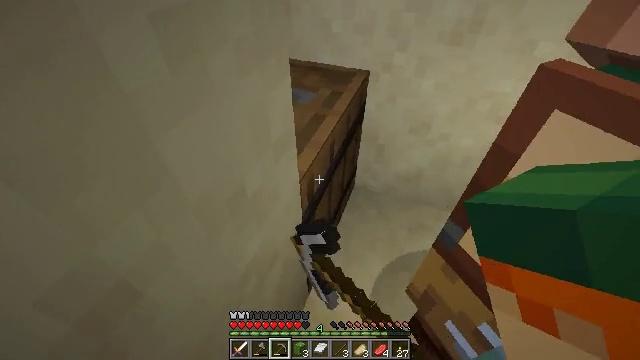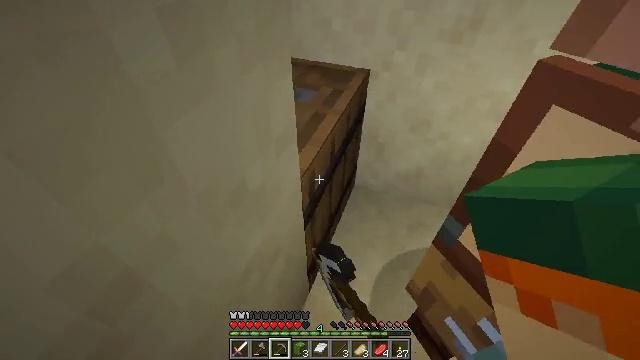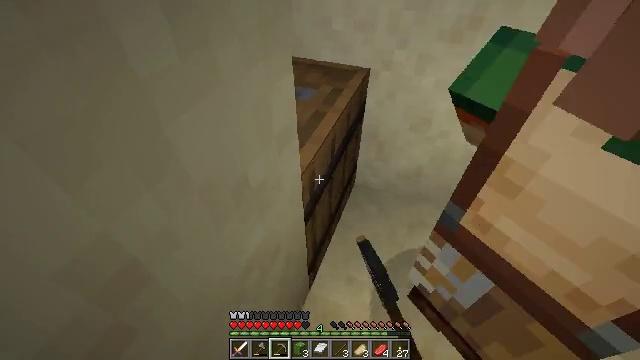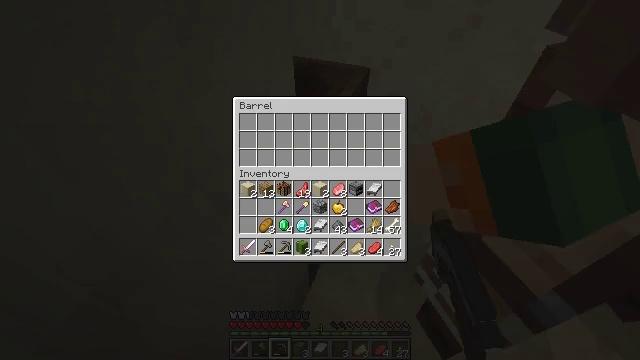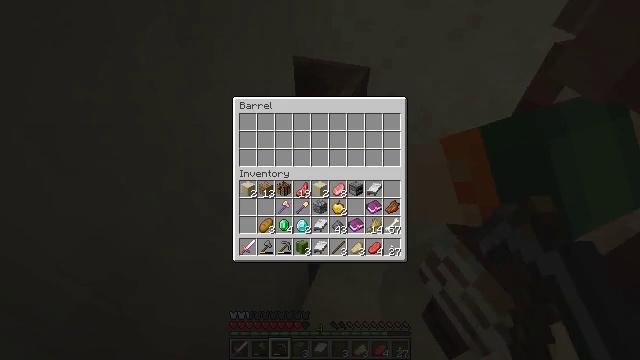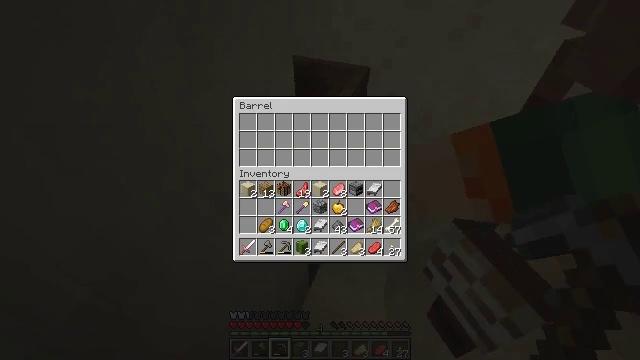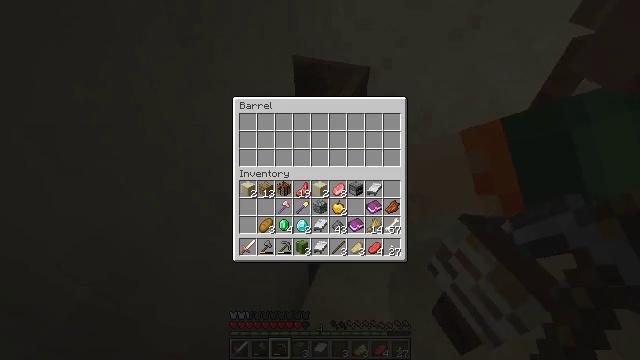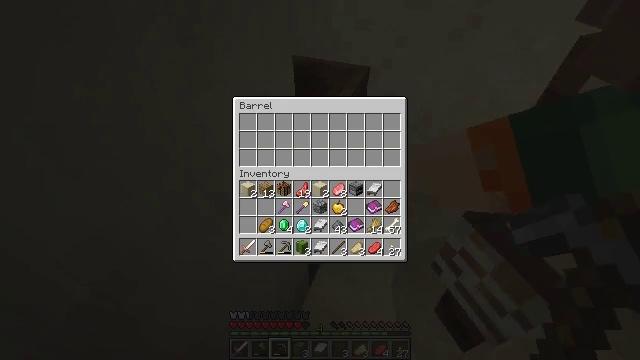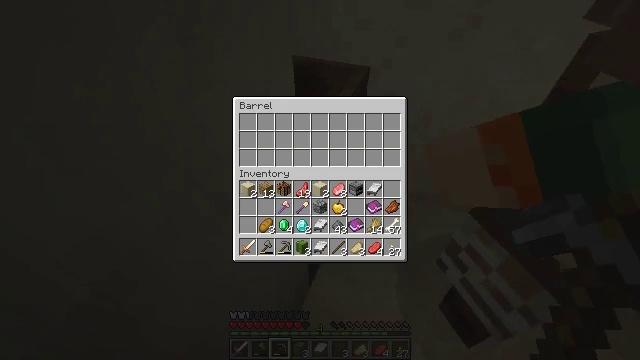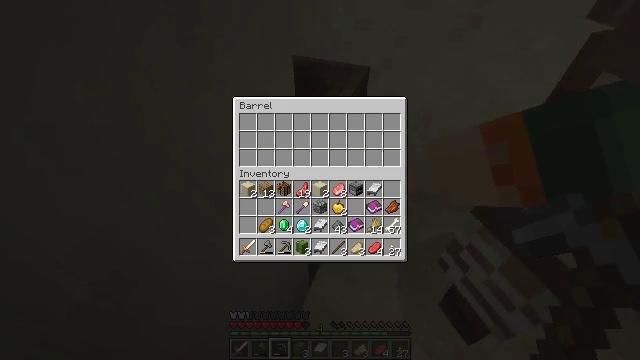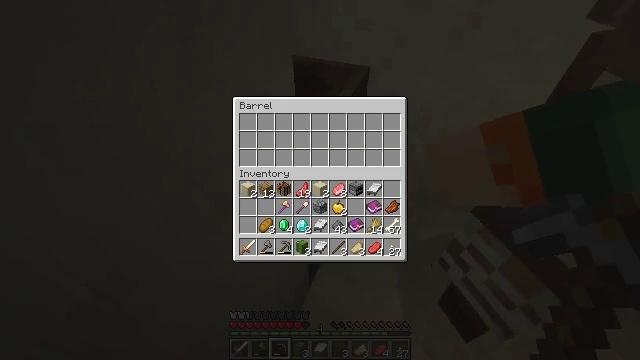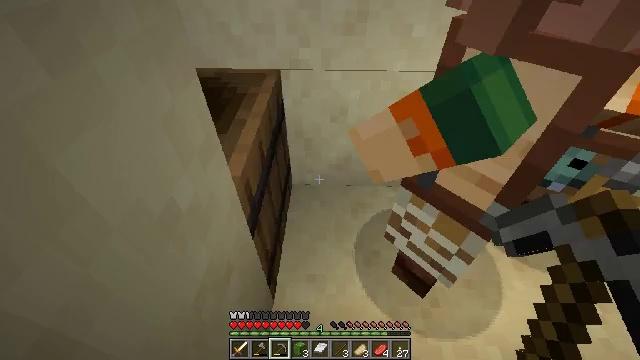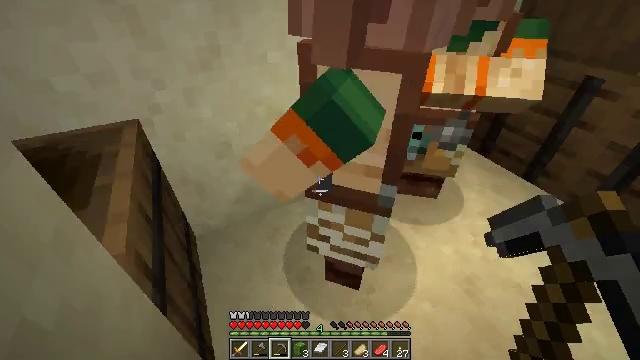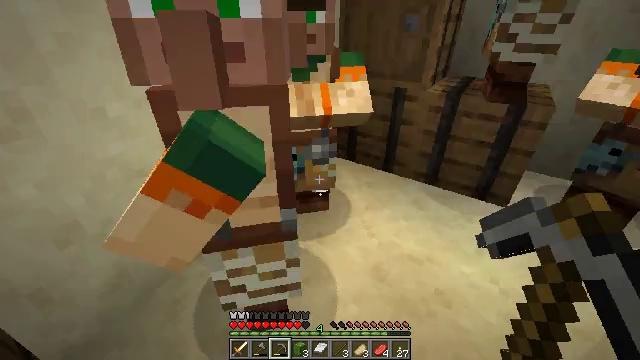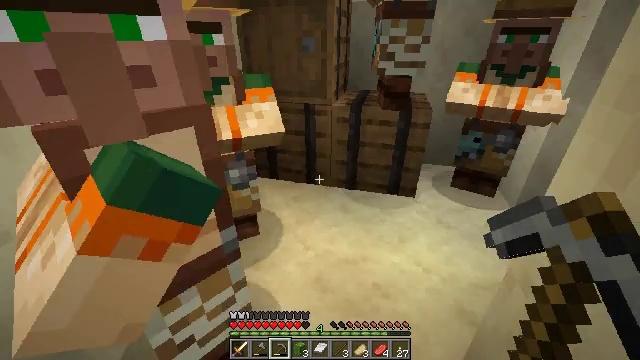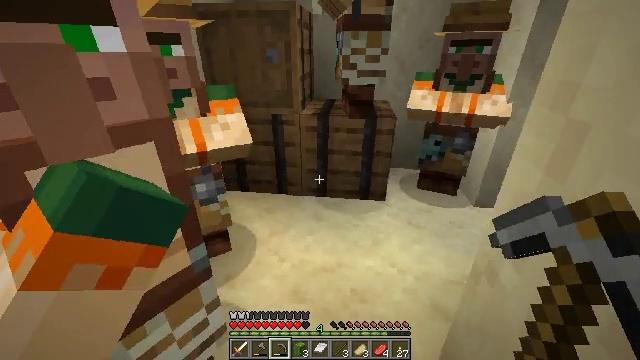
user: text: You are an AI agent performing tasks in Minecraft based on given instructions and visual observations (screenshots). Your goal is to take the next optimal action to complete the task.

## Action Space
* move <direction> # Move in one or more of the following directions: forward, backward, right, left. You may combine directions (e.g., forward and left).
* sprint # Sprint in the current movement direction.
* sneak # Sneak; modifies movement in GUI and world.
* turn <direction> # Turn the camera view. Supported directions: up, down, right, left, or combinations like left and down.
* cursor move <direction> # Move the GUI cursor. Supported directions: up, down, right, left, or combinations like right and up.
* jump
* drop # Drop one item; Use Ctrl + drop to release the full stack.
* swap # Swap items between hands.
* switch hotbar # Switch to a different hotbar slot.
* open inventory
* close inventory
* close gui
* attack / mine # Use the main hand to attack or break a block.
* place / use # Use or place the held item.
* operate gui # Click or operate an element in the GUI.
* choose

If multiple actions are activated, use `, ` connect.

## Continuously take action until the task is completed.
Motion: motion action
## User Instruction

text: Left-click to break the smooth sandstone slab.
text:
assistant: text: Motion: no_op
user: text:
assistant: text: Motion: no_op
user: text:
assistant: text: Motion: no_op
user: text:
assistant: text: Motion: no_op
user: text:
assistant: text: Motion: no_op
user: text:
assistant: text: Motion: no_op
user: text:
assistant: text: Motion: no_op
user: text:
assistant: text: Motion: no_op
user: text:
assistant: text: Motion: no_op
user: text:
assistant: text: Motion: no_op
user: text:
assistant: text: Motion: cursor move right, close inventory
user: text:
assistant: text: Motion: turn right and up, close inventory
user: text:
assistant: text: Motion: turn right and up, close inventory
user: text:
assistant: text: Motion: turn right and up
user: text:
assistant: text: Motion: turn right and up
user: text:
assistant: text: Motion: move forward
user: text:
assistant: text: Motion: move forward, turn right
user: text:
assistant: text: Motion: move forward, sprint, turn right and up
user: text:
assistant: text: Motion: move forward, sprint, turn right and up
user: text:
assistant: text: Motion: move forward, sprint, turn right and up
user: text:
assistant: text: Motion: move forward, sprint, turn right
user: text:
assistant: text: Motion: move forward, sprint, turn right
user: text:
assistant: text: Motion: move forward, sprint, turn right and up
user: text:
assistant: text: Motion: move forward, sprint, turn right
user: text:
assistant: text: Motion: move forward, sprint, turn right
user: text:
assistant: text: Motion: move forward, sprint, turn right
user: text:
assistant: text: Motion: move forward and move right, sprint, turn right and down
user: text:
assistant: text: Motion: move forward and move right, turn right
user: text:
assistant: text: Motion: move forward and move right
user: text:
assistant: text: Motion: move forward and move right